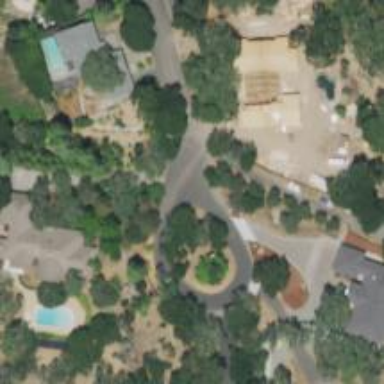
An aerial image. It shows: Driveway.